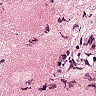
Metastatic tissue present: yes